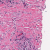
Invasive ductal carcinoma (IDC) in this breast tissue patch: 0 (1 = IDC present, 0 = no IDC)